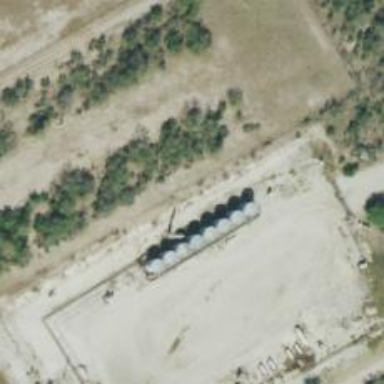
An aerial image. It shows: Storage tank that is man-made.